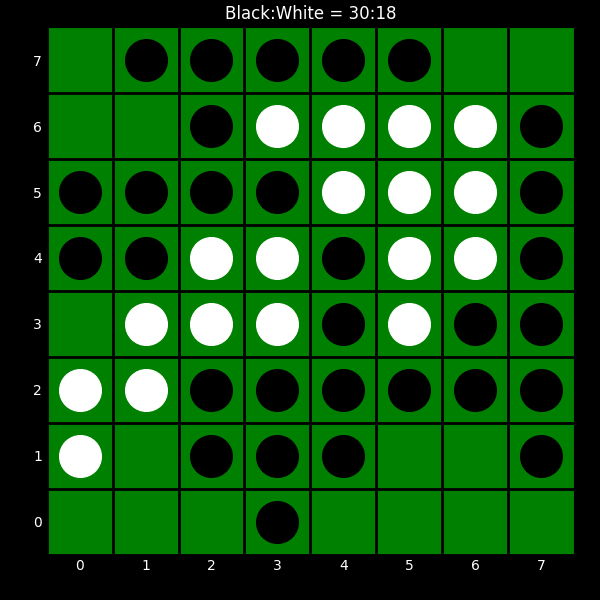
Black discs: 30
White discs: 18